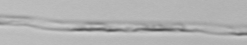
Label: Pseudo-nitzschia